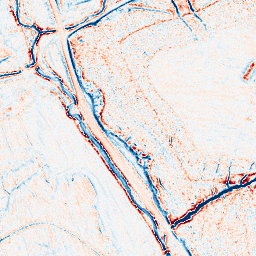
Category: edge_preserving
Decomposition family: anisotropic_diffusion
Decomposition parameters: iterations: 10
kappa: 50
gamma: 0.15
Upsampling method: quadratic
Upsampling parameters: scale: 8
Upsampling scale: 8